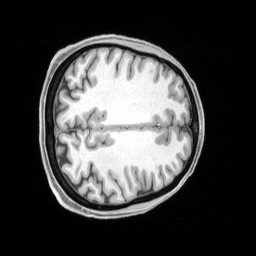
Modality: T1w
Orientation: axial
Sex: female
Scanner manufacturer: siemens
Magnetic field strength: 3 T
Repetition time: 2.4 s
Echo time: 0.00222 s